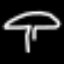
Label: mushroom